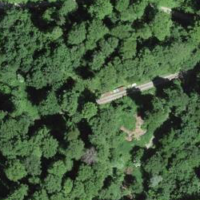
EUNIS habitat code: 41
Species observed at this site:
Epilobium hirsutum
Campanula trachelium
Mentha aquatica